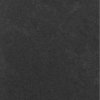
Label: dusty